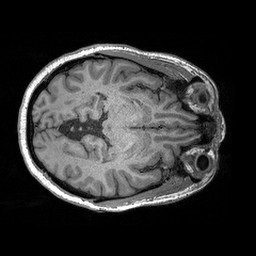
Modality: T1w
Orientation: axial
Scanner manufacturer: siemens
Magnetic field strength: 3 T
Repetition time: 2.3 s
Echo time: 0.00298 s